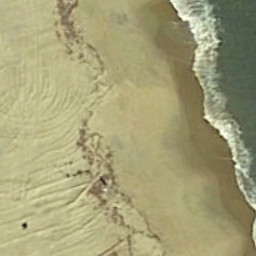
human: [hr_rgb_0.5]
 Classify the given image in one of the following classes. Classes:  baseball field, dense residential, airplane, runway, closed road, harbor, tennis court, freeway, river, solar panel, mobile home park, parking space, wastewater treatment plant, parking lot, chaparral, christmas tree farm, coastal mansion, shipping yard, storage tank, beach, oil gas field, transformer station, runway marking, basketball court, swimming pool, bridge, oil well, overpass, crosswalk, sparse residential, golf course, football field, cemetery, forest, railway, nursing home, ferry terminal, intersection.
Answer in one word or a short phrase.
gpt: beach